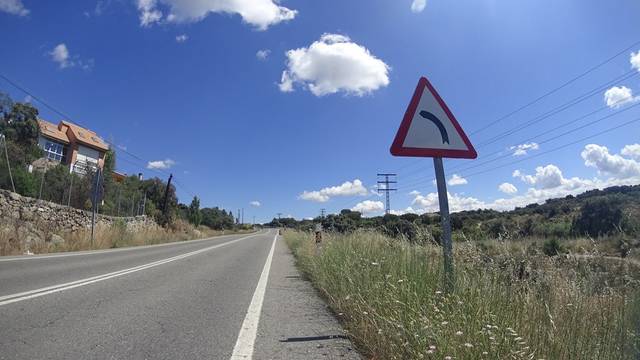
Region: Spain
Coordinates: 40.587, -3.917